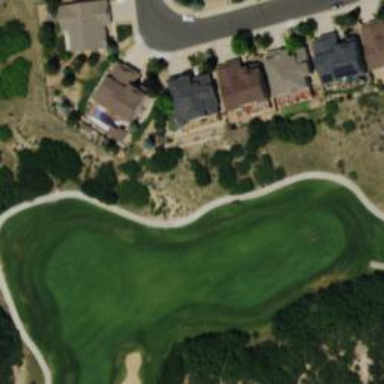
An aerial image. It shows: Path designated for golf carts. It is golf cart path.